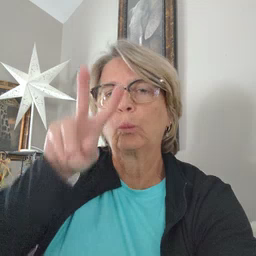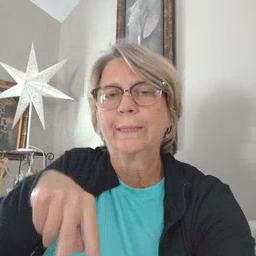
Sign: read